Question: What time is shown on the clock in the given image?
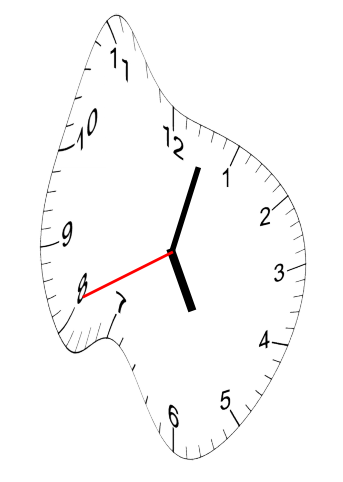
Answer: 05:02:41